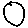
Label: circle